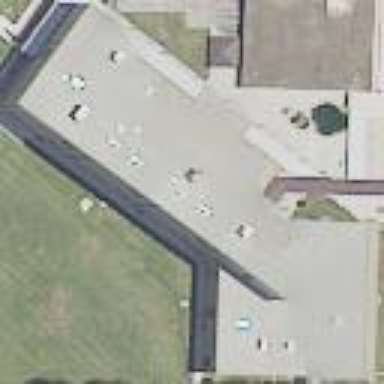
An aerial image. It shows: School building.